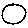
Label: circle